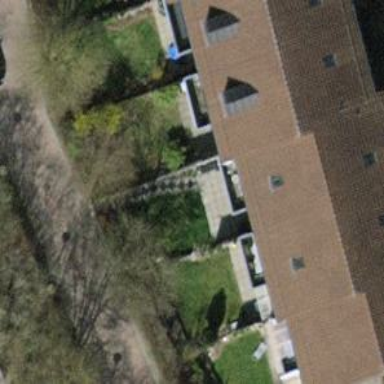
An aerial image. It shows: Terrace building.